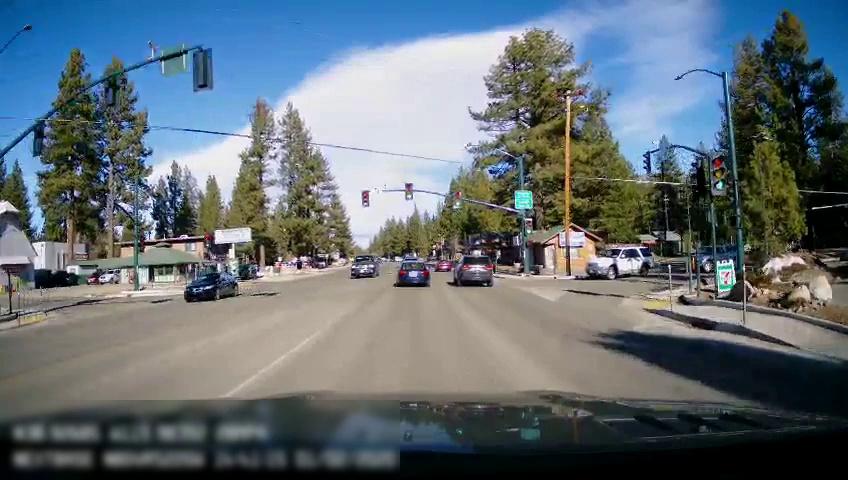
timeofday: Day
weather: Sunny
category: Drivable Space
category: Vehicles | Car
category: Vehicles | SUV
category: Vehicles | Car
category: Vehicles | Car
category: Vehicles | Truck
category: Vehicles | SUV
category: Vehicles | Car
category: Vehicles | SUV
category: Vehicles | SUV
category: Vehicles | SUV
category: Lanes | Opposite Lane
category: Lanes | Current Lane
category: Lanes | Current Lane
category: Traffic | Signs
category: Traffic | Lights
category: Traffic | Lights
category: Traffic | Lights
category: Traffic | Lights
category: Traffic | Lights
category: Traffic | Lights
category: Traffic | Lights
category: Traffic | Lights
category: Traffic | Lights